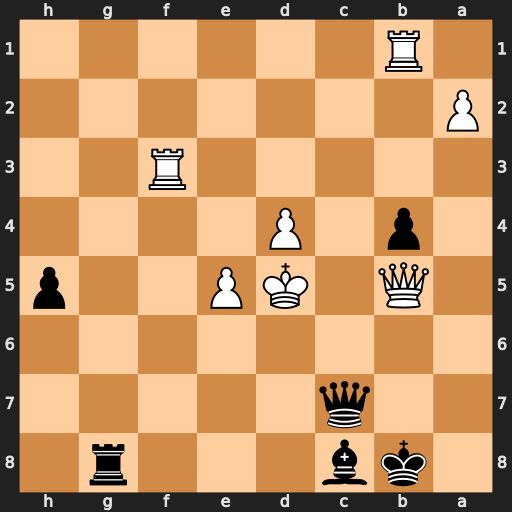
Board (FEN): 1kb3r1/2q5/8/1Q1KP2p/1p1P4/5R2/P7/1R6
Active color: b
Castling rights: -
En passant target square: -
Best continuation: Bb7+ Ke6 Qc8+